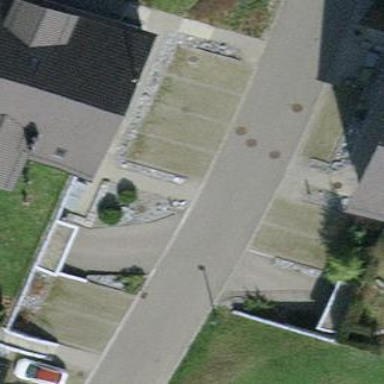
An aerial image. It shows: Parking area with surface.